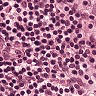
Metastatic tissue present: no